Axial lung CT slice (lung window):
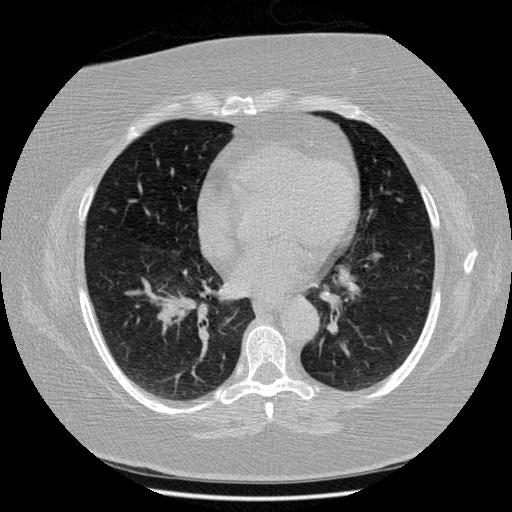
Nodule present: no